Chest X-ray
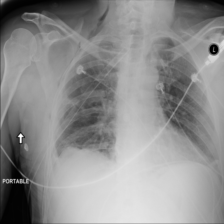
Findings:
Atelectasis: negative
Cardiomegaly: negative
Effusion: negative
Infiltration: negative
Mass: negative
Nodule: negative
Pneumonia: negative
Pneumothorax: negative
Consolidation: negative
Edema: negative
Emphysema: positive
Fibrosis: negative
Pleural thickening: negative
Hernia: negative